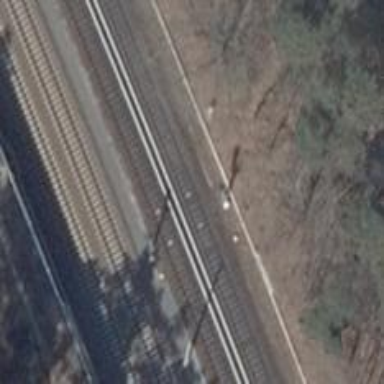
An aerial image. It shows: Railway signal.